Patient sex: M
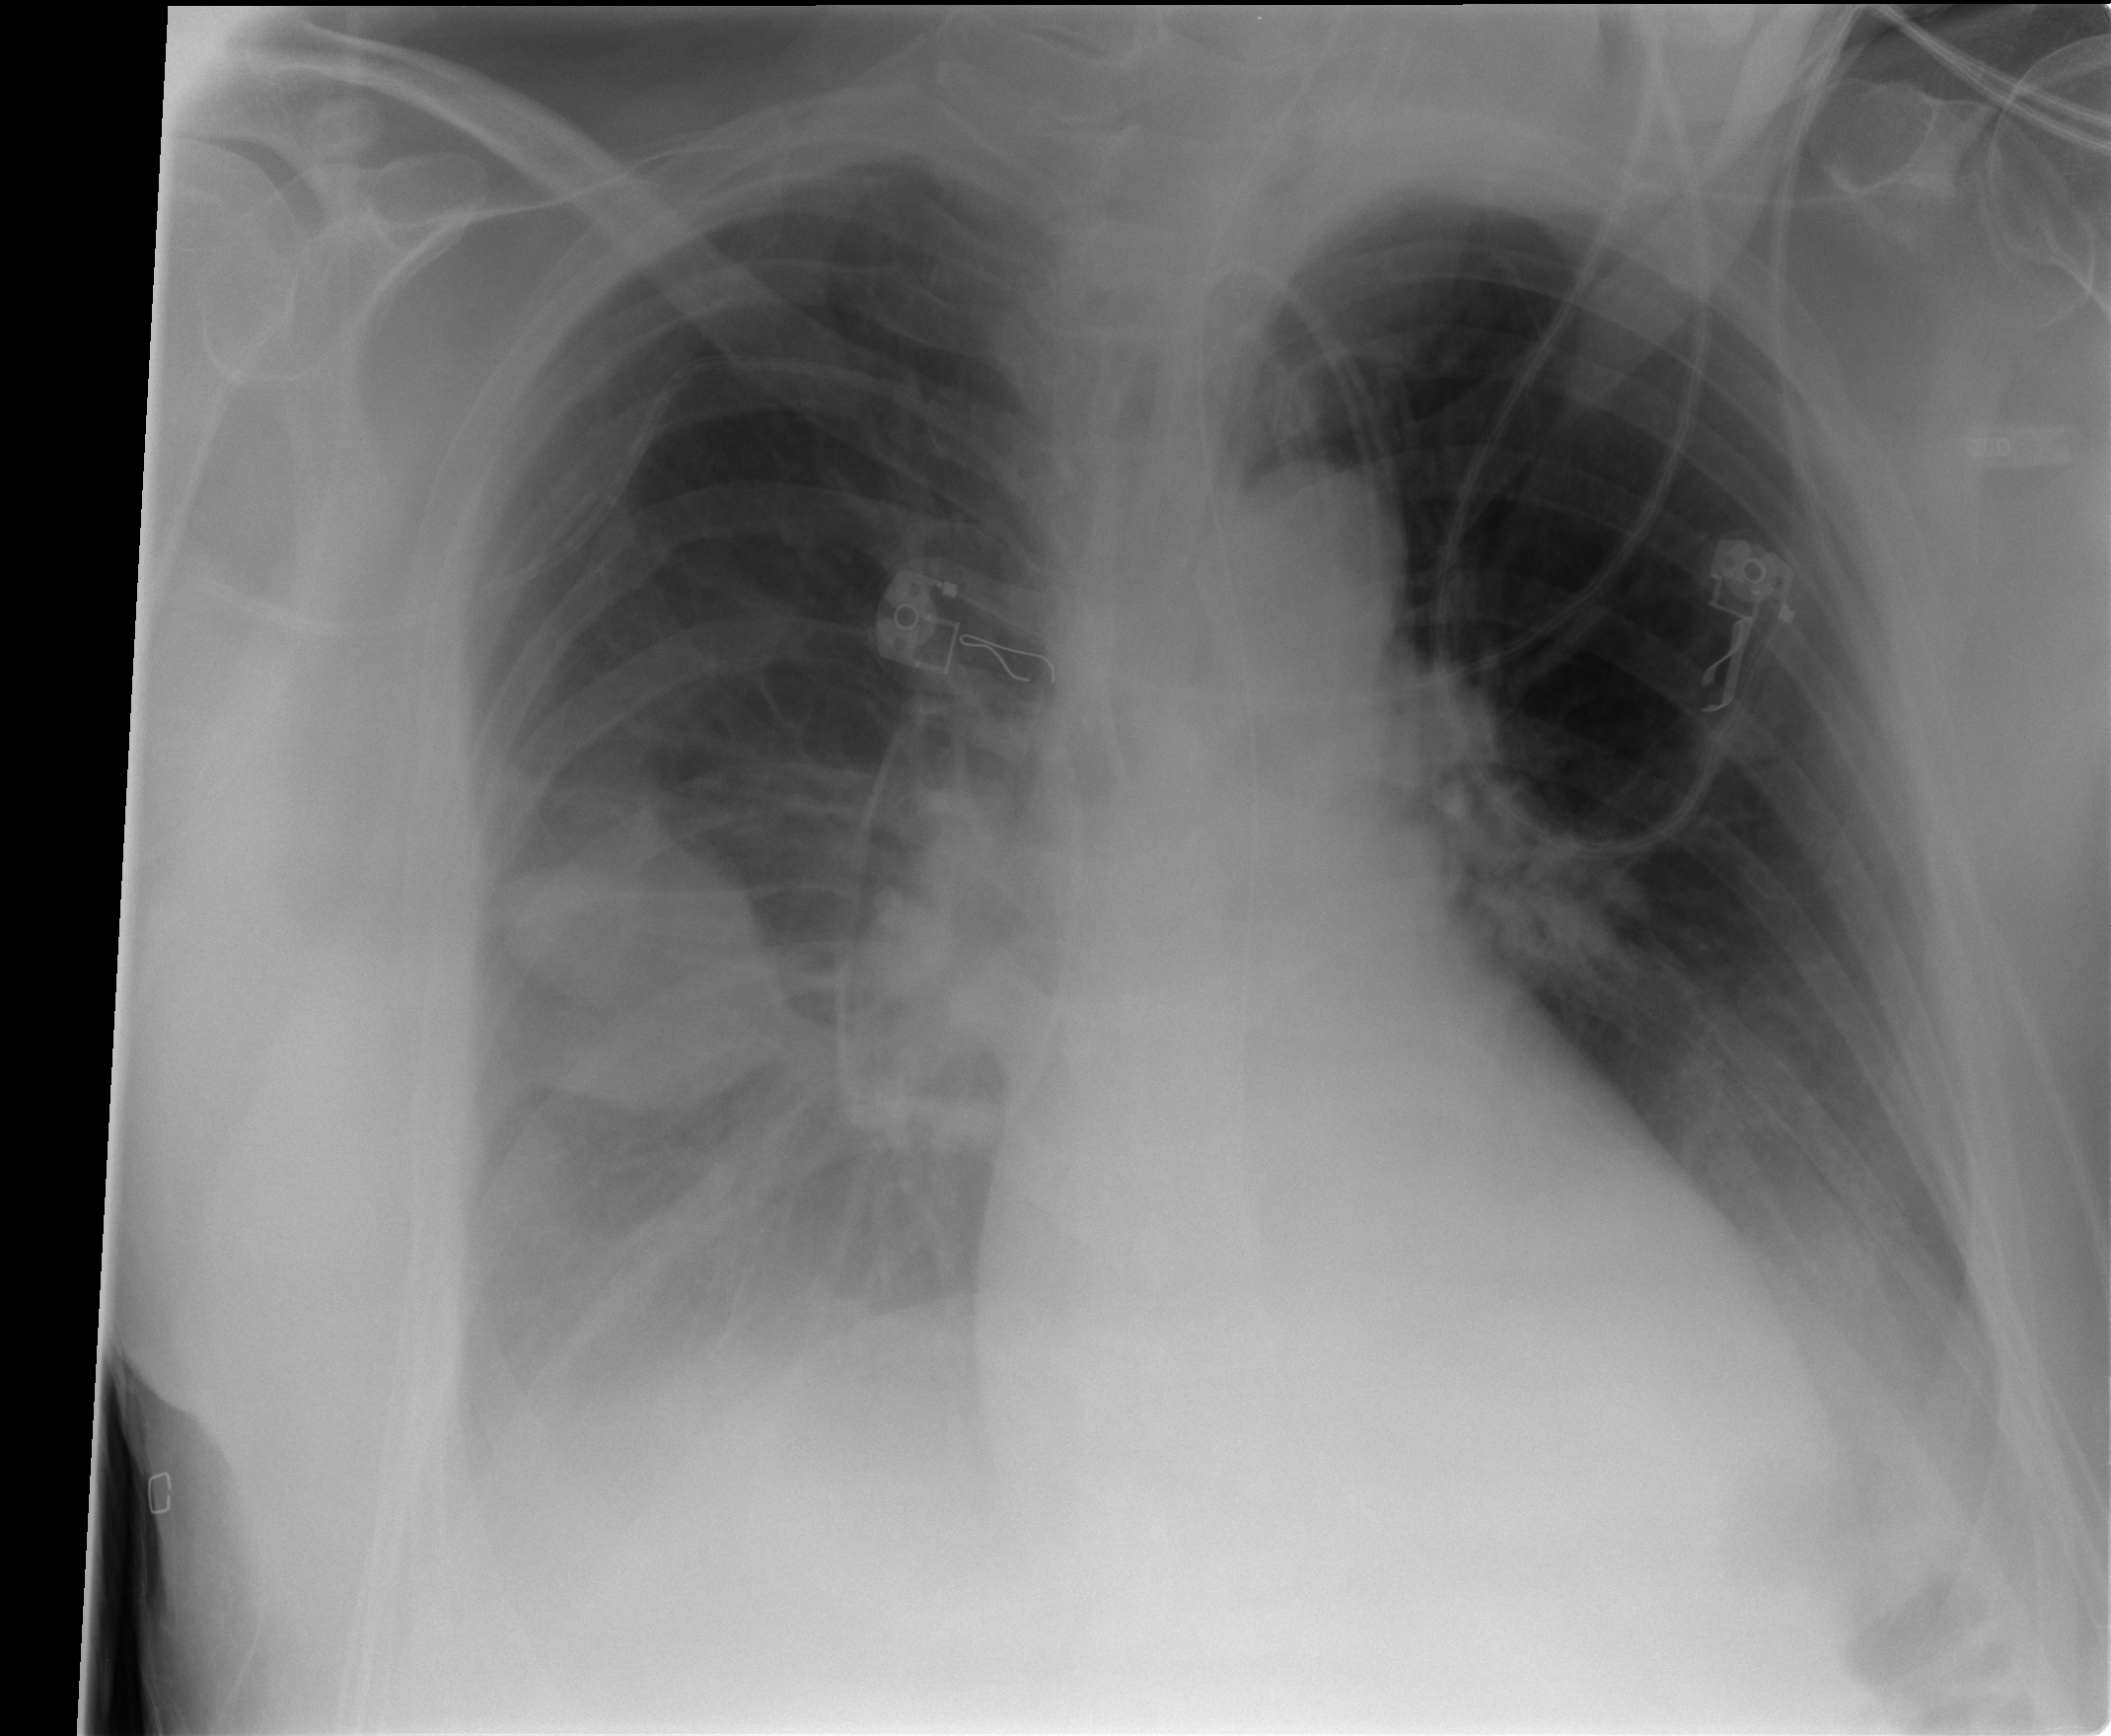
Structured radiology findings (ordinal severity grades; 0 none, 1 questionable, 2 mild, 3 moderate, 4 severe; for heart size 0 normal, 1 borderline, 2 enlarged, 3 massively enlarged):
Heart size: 1
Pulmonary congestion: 2
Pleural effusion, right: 3
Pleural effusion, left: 2
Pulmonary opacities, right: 2
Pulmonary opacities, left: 0
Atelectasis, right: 3
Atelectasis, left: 2